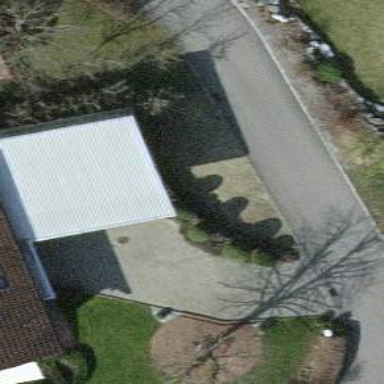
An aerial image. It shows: Garage building.